Question: Im having a problem to determine how to manipulate the Borders for some Tabs

You can see the functionality here on ASP.NET if you are logged-in <URL>
You can see for an onClick Event the background-color of the Tab changes to white like its supposed to.
The problem that Im having has to do with the Borders for onClick:
The border-bottom should change from the grey color to white.
The border-left and the border-right should change to the grey color.
Likewise when a Tab is not selected:
The border-bottom should change to the grey color from white.
The border-left and border-right should not have a border.
In my CSS, Im using both the blue and white class for the JavaScript. However I also have: .common-heading-tabs a.selected and this is confusing me.
Here is my Fiddle- if someone could help It would be great
<URL>
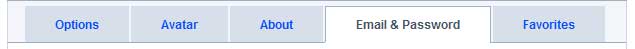
Answer: I just modified the CSS class for '.white' a little bit, your CSS mark-up was not the standard:
'''
border-left-color: #A0AFC3;
border-left-style: solid;
border-left-width: 1px;
'''
Additionally, to get the bottom border to go away, you have one of two options, you could do one of either
- '.common-heading-tabs a''.blue'- 'border-bottom-color:white !important;''.white'
The reason that you were seeing the behavior that you were was because the standard tab had a border (from '.common-heading-tabs a'), and when you switched to white, you tried to change the color or some of the borders, but you used 'border-left-color-value' rather than simply 'border-left-color', and then you didn't modify the border on the bottom on the tab for the white class, hence either moving the bottom border declaration out of '.common-heading-tabs a' or explicitly coloring the 'bottom-border-color:white !important'
Hope that helps!
:
You requested having a border run between the tabs, if you were to modify the class '.left-col' and add to it:
'''
.left-col
{
border-bottom-color: black;
border-bottom-width: 1px;
border-bottom-style: solid;
}
'''
That should do the trick, maybe you should get rid of the borders on the other tabs, if this is what you're looking for, because the double border looks funky.
Let me know if I can help any more